Question: First off, I am not sure if what I want can be accomplished this way.
Please refer the image attached.

So there are 5 journal entries. 3 of them have a debit & a credit leg, 1 of them has 3 legs & 1 has 4 legs. Now, the 5 entries have a single unique "Voucher Name".
What I exactly want is, if I filter "Cash" from Particulars column, by default in excel, I get the rows 2,4.
But what I want is when I filter "Cash", the entire journal entries with "Voucher code" which contains Cash must appear filtered. That is to say, rows 2,3,4,5 have to get filtered.
how do I do this??
PS: Pivot did not work.
I have data which is of 30000 line items.
SO manual work is not possible.
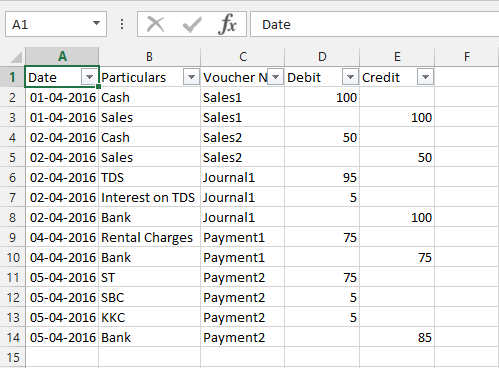
Answer: I have a solution that will remove the data you're not interested in, but I couldn't get the default filtering to work (this will not "compress" the table). Therefore, the data will still be scattered across 30,000 rows. However, it will allow you to perform statistical analysis on the data of interest.
Assuming your original picture from above (copied in case it changes):
<URL>
Put the value you would like to filter () in 'G1'. Now put the following () in 'G2':
'''
=INDEX($C$2:$C$8,SMALL(IF($B$2:$B$8=$G$1,ROW($B$2:$B$8)-ROW($B$1),""),ROWS(G$2:G2)))
'''
I obviously only used the first 8 rows of your data, so you'll have to expand. Then, put this formula in 'H2:L2' 'A2:E2':
'''
=IF(COUNTIF($G$2:$G$8,$C2)>0,A2,"")
'''
Now, drag 'H2:L2' down to the bottom of your dataset. When you supply one in 'G1' the formulas you dragged should only show that in which you're interested. You'd have to expand on this concept for multiple , but I hope this answer will suffice.